Can you highlight the differences in these two pictures?
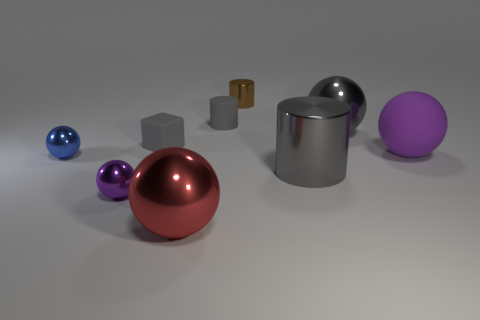
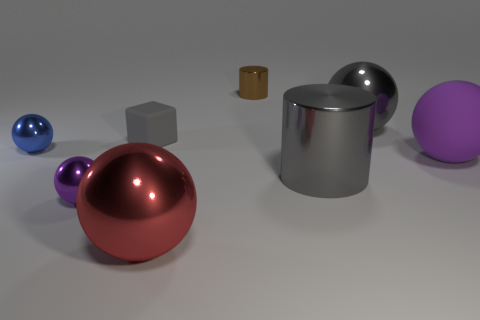
the small rubber cylinder is no longer there
the gray matte cylinder is no longer there
the small gray matte cylinder is no longer there
the small gray matte cylinder to the left of the tiny shiny cylinder is missing
the small gray cylinder is missing
the tiny gray rubber cylinder behind the large purple matte object is no longer there
the tiny gray rubber cylinder to the right of the small cube is missing
the small gray matte cylinder that is to the left of the large gray cylinder has disappeared